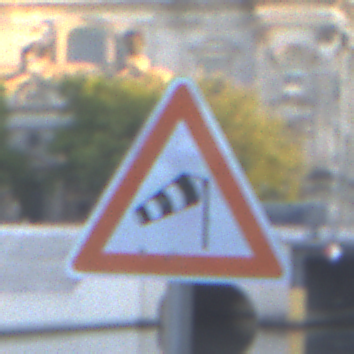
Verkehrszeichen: SeitenwindVonRechts
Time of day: SunriseSunset
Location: Outdoor (Urban)
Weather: Clear
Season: NotSpecified
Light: Natural